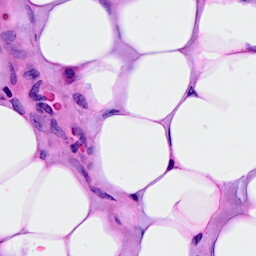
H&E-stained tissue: Breast